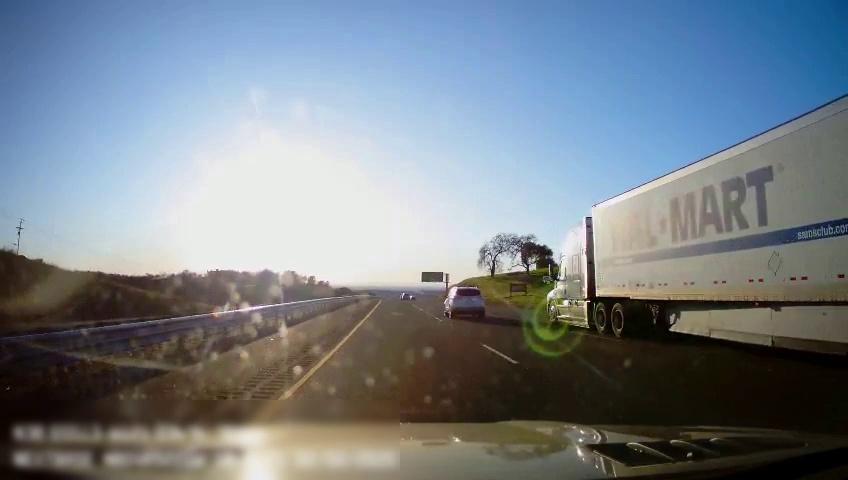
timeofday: Day
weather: Sunny
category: Drivable Space
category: Drivable Space
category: Vehicles | SUV
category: Vehicles | Other LV
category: Vehicles | Car
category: Lanes | Current Lane
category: Lanes | Current Lane
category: Lanes | Alternate Lane
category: Traffic | Signs